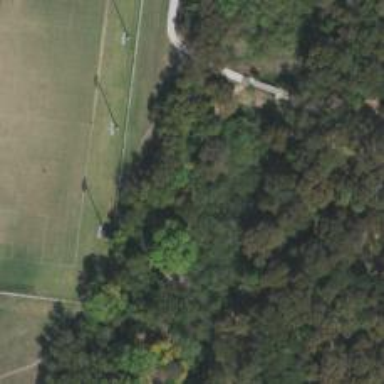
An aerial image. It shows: Tee area for the sport of disc golf.